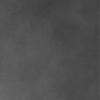
Label: dusty